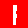
Digit: 1